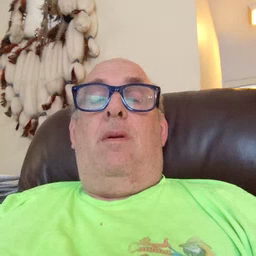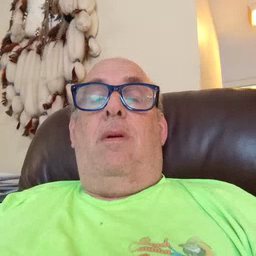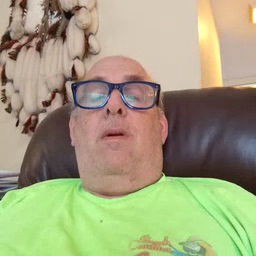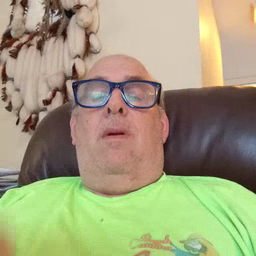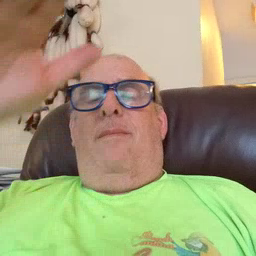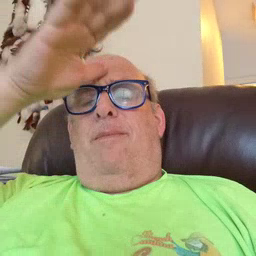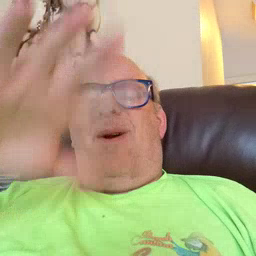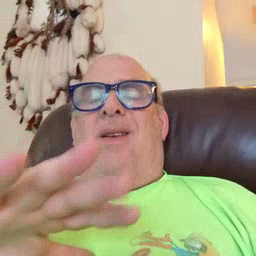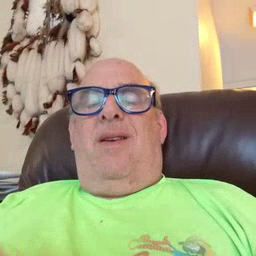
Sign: man